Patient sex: F
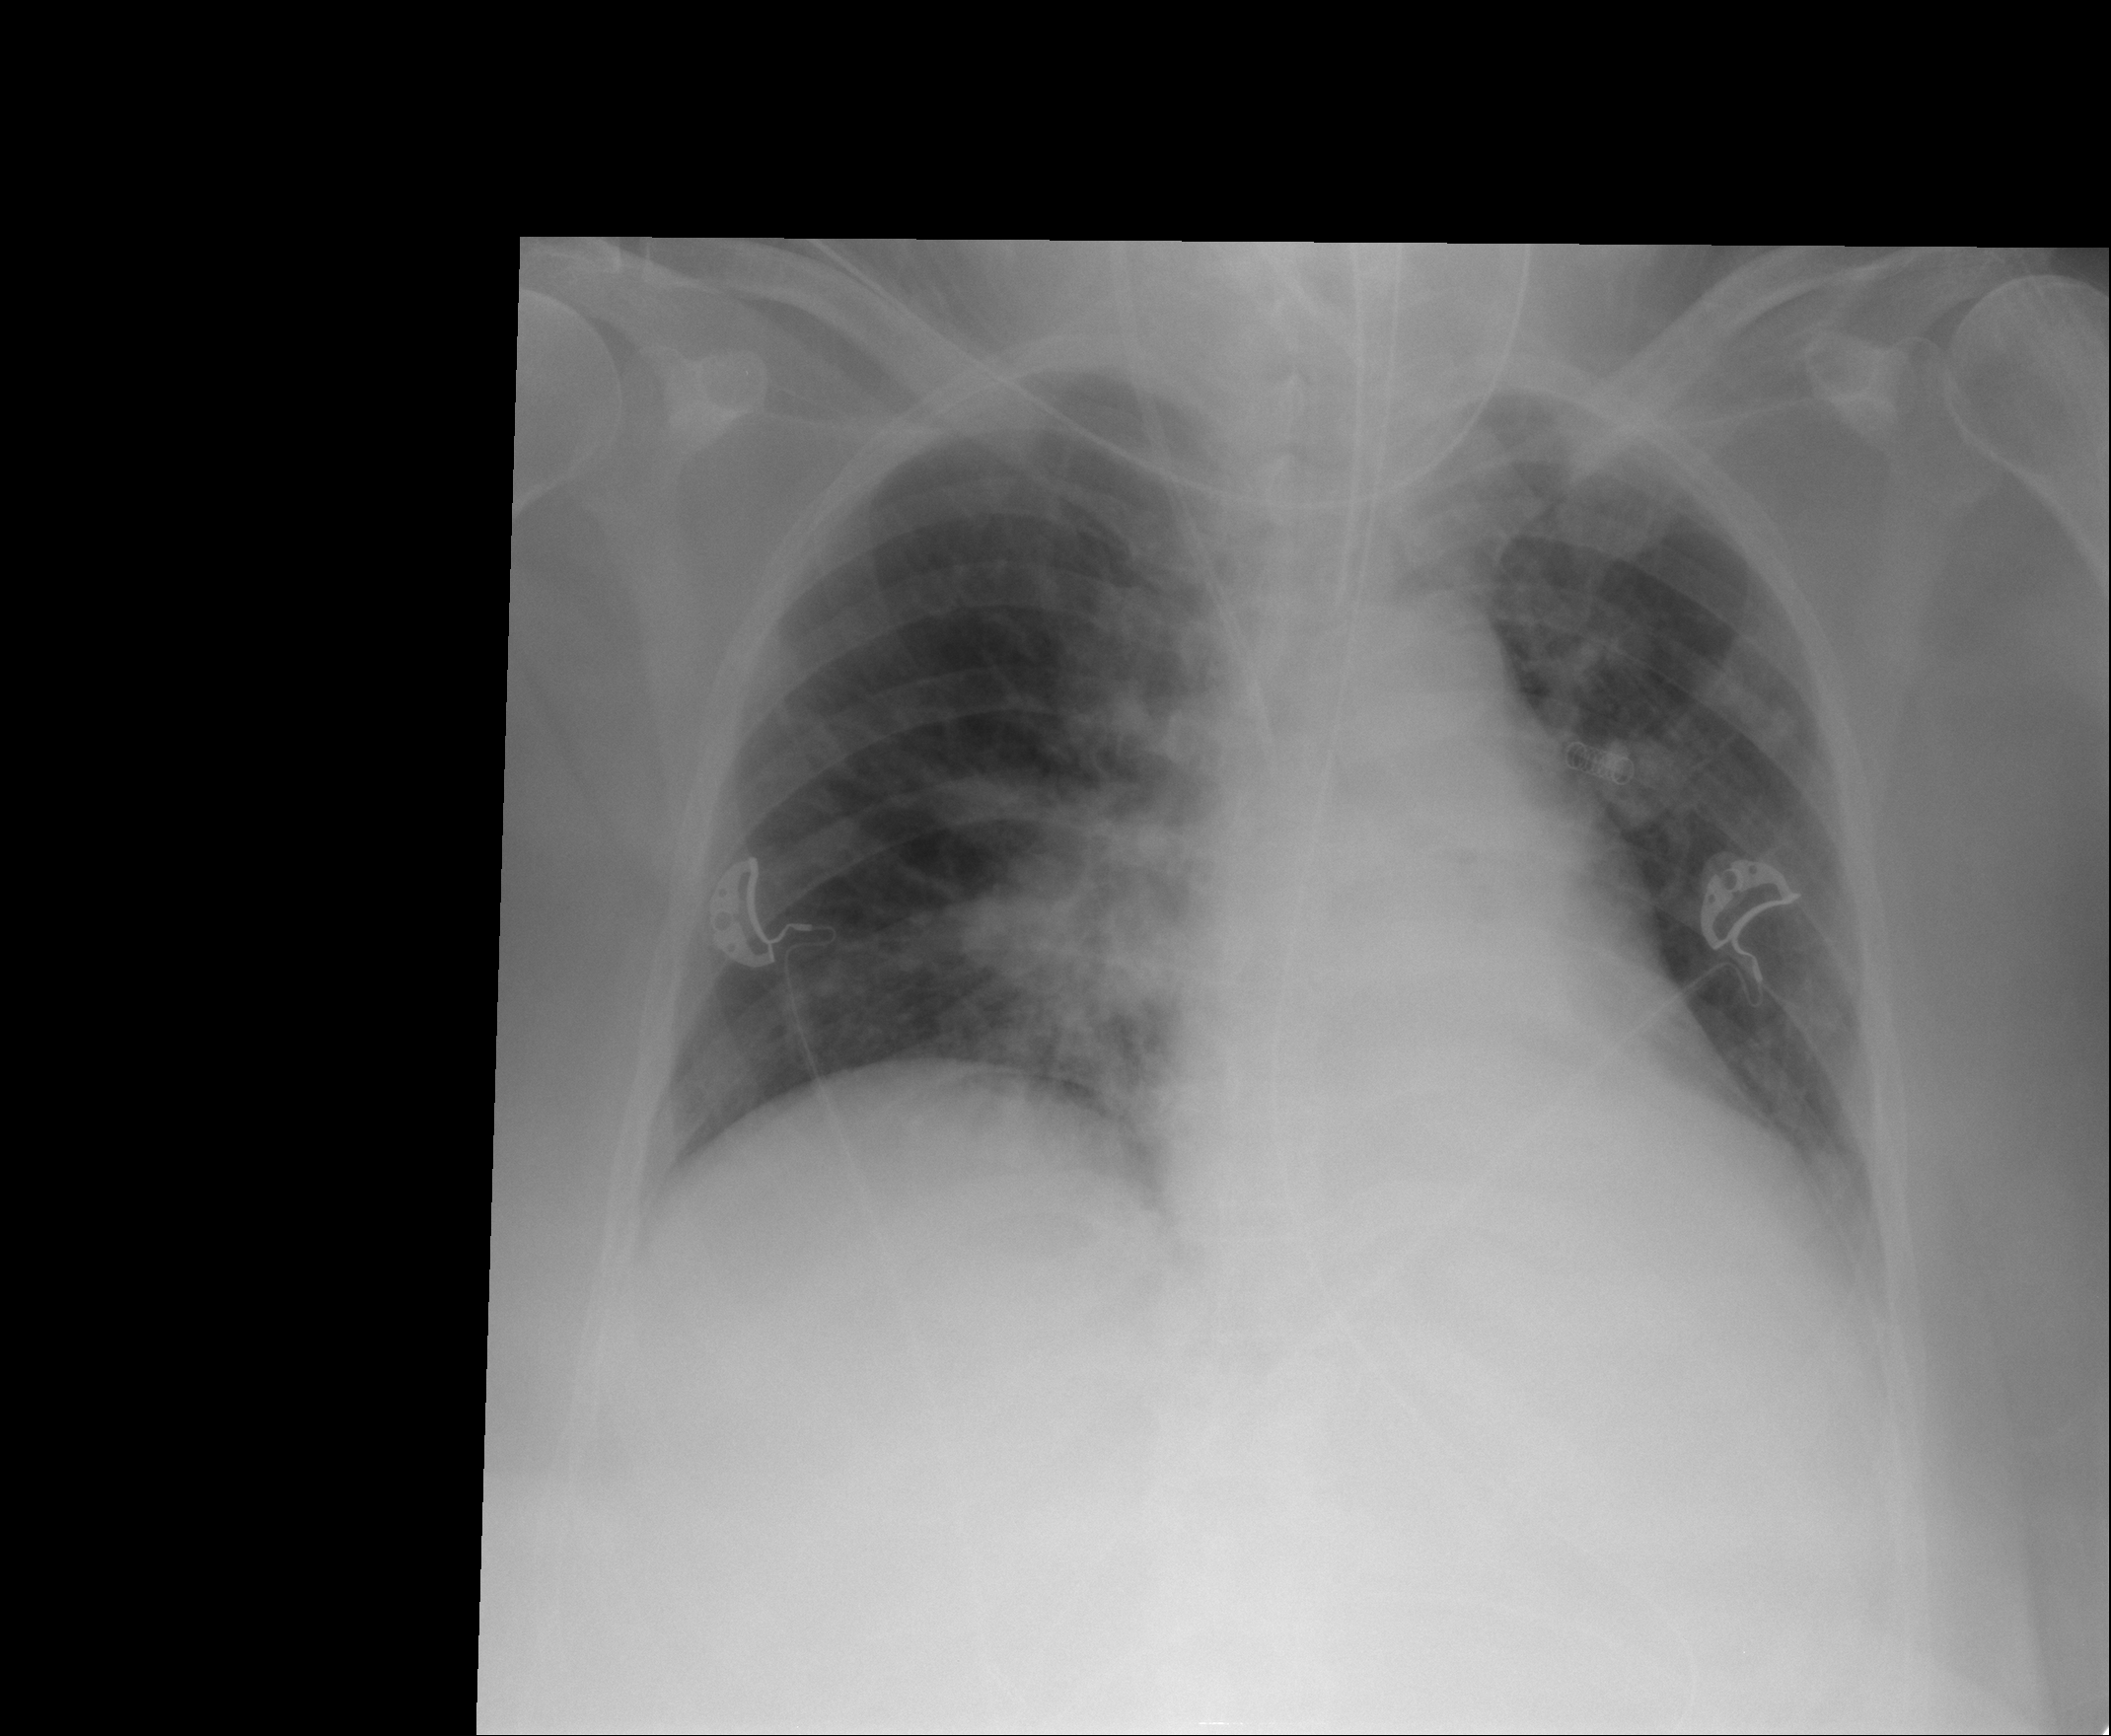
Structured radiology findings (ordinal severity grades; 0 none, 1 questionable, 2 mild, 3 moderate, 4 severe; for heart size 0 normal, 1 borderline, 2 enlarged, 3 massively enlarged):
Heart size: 0
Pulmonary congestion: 0
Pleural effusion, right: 0
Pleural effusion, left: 1
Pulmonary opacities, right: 2
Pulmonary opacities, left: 0
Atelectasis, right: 0
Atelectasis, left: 0